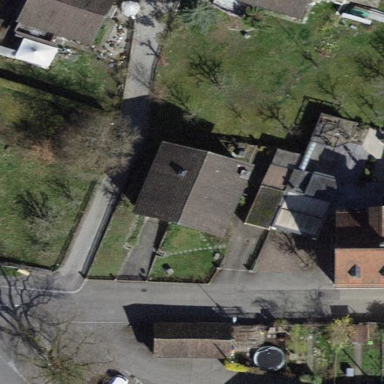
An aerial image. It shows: Building with tiled roof.